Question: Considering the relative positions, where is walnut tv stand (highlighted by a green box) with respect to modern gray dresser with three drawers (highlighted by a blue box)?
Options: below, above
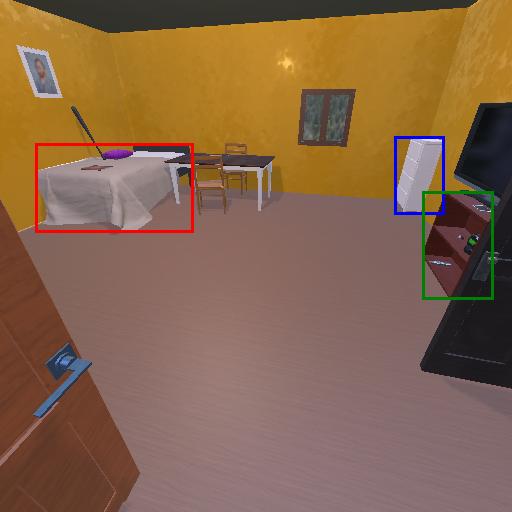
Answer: below